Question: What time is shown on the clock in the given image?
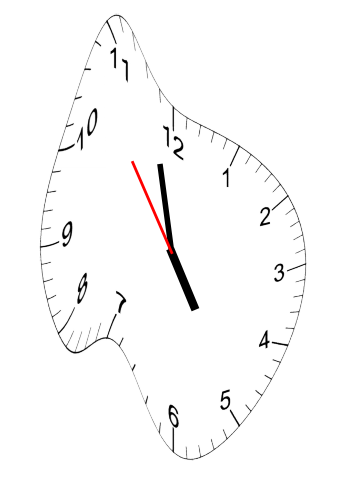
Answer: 04:57:54